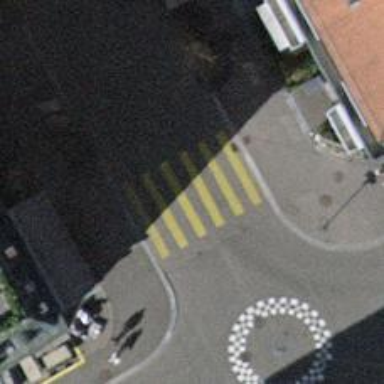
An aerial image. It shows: Asphalt footway with unmarked crossing.